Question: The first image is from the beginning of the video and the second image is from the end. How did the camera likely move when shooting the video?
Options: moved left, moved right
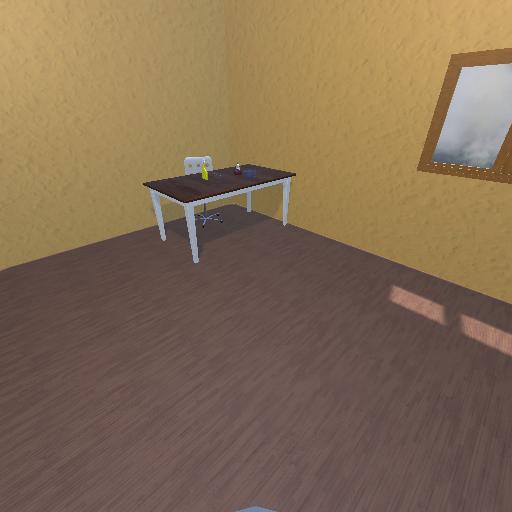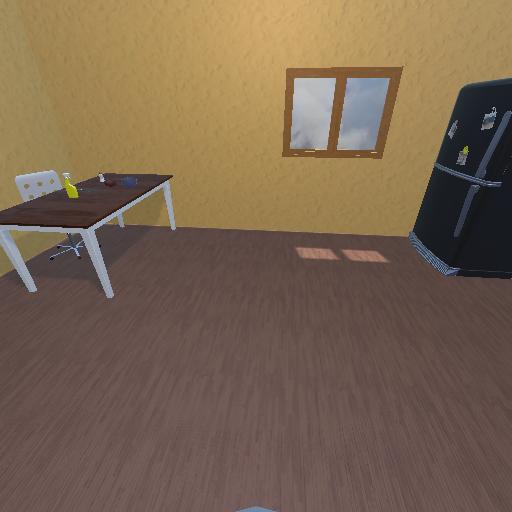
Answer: moved left